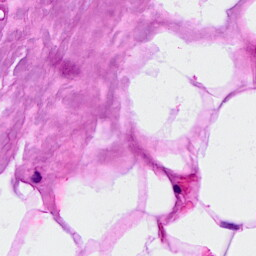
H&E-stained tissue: Breast